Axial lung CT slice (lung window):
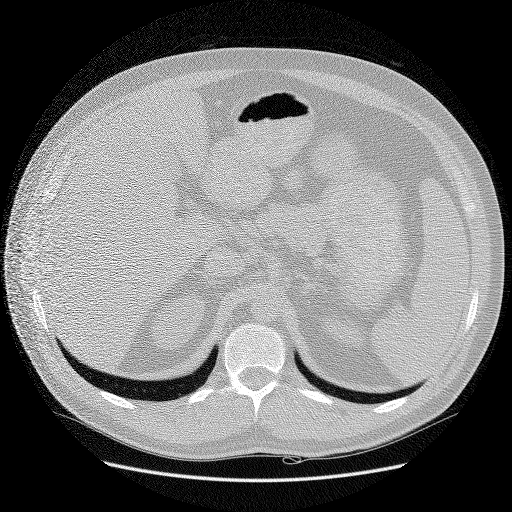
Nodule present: no